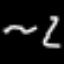
Label: squiggle